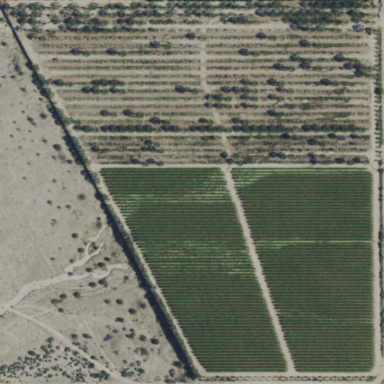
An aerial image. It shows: Beautiful orchard with date palms trees.